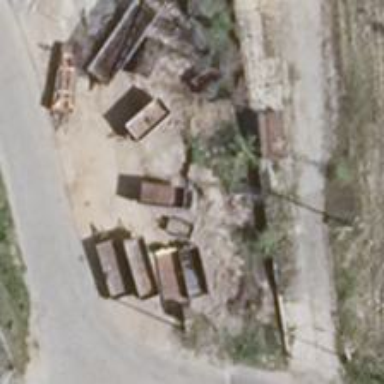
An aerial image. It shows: Abandoned railway.